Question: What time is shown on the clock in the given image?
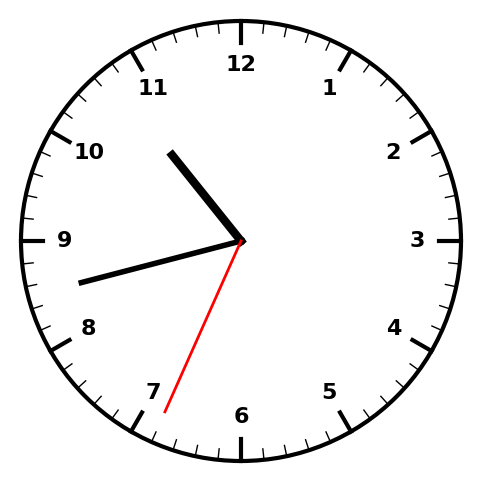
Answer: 10:42:34